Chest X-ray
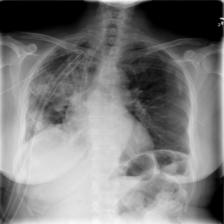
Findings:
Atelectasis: negative
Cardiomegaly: negative
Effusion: negative
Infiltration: negative
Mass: negative
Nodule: negative
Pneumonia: negative
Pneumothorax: negative
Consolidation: negative
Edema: negative
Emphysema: negative
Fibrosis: negative
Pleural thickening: negative
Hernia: negative